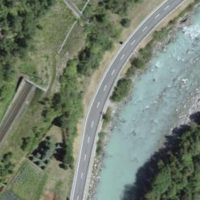
EUNIS habitat code: 26
Species observed at this site:
Pyrrhocorax graculus